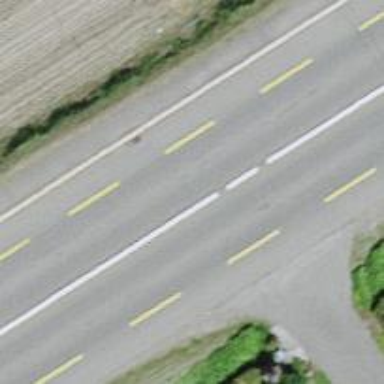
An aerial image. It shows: Asphalt primary highway with advisory cycle lane.